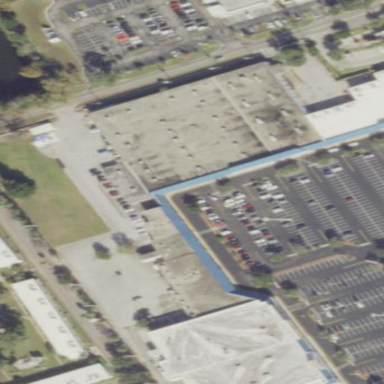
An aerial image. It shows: Mall building.